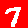
Digit: 7